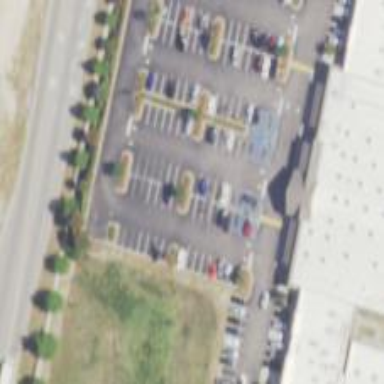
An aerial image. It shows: Asphalt parking lot.